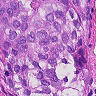
Metastatic tissue present: yes